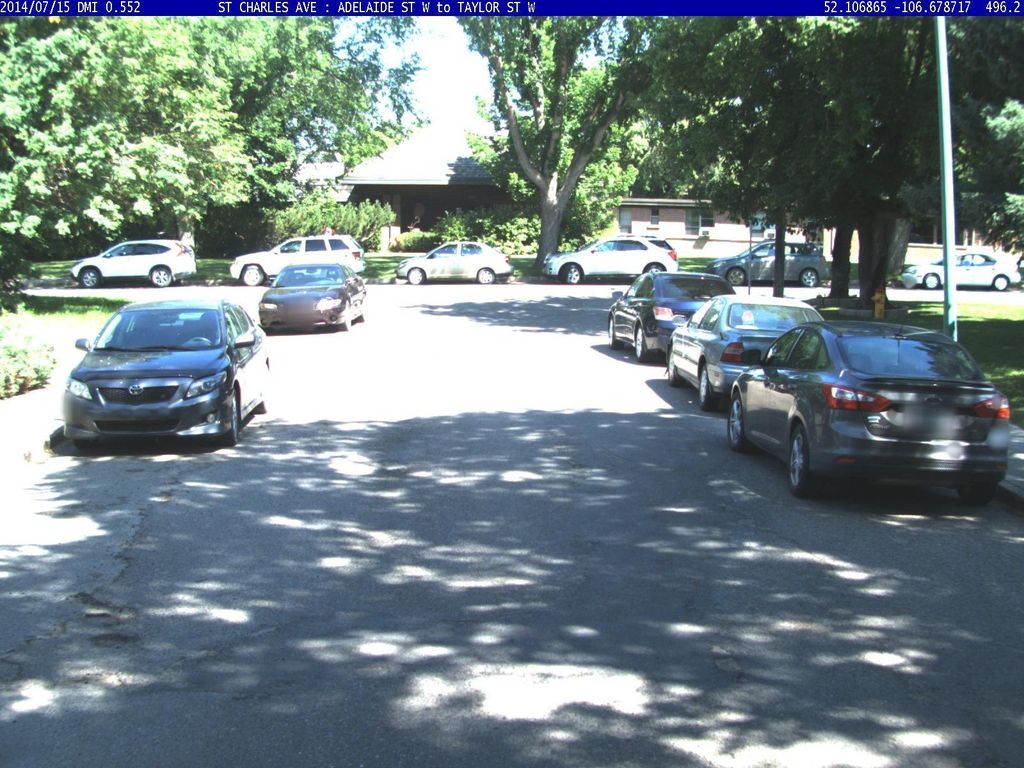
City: saskatoon